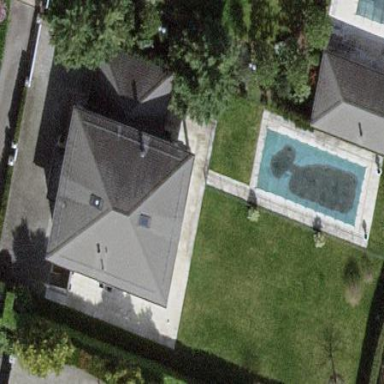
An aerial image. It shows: Garden surrounded by fence.